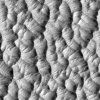
Atmospheric dust classification: not_dusty